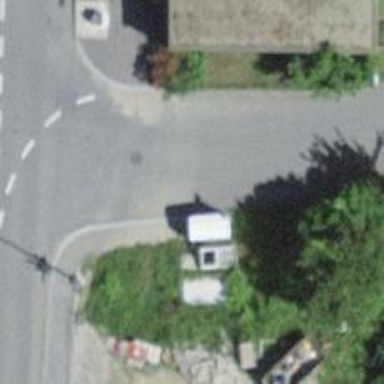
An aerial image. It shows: Recycling container for recycling.